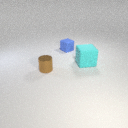
small brown metal cylinder in front of small blue rubber cube